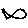
Label: fish